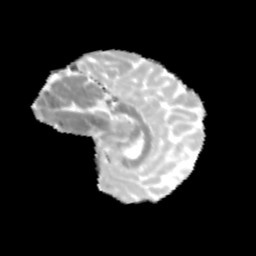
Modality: MD
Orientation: sagittal
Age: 12
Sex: male
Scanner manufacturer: siemens
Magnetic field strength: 3 T
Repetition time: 3.8 s
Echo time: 0.07 s